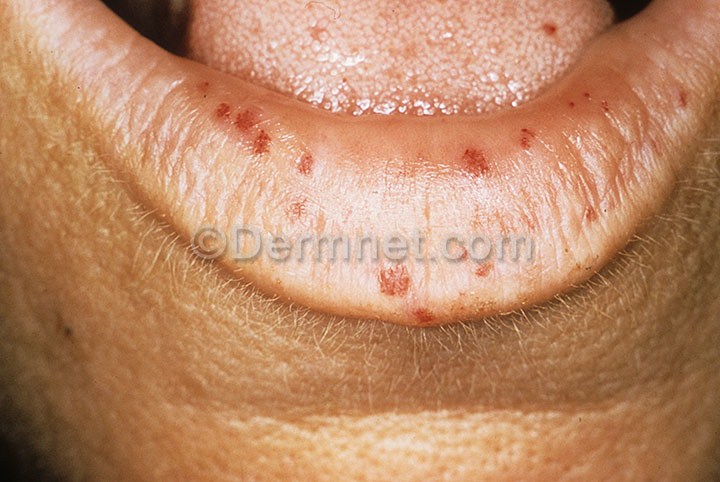
Disease: Vascular Tumors